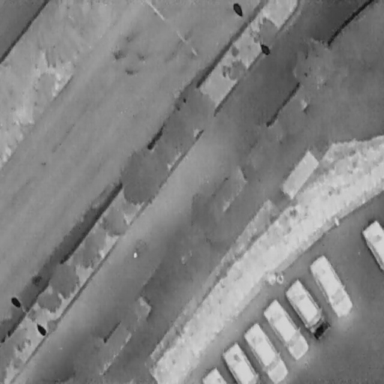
There are seven Cars in the infrared image.